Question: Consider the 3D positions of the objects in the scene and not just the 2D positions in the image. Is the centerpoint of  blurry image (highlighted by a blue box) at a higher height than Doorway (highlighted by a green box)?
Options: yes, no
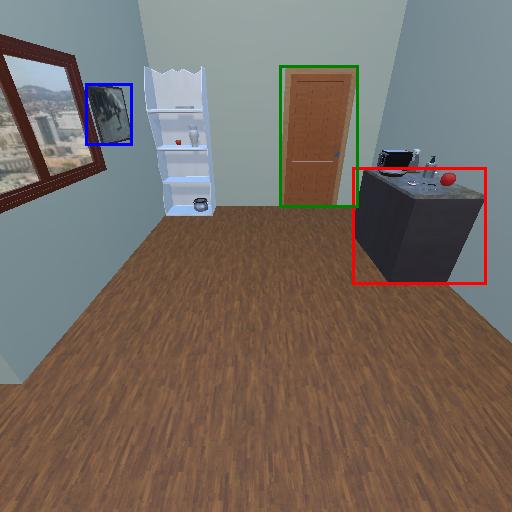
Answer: yes